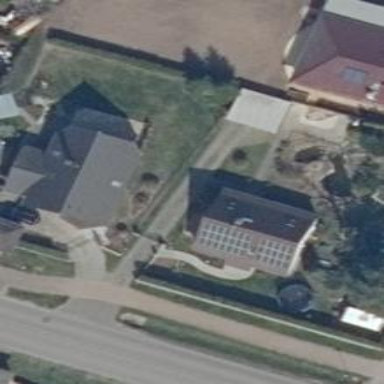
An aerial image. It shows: Solar-powered generator using photovoltaic technology. This small installation generates electricity through solar photovoltaic panels.